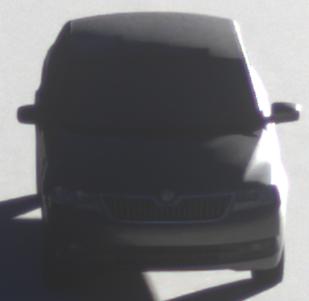
Make: Skoda
Model: Rapid
Detailed model: Rapid 1.2 Active Limousine
Model produced from: 2012/10
Model produced until: 2015/04
Doors: 5
Color: gray
Road condition: dry road
Daytime: sunrise or sunset
Contrast: high contrast